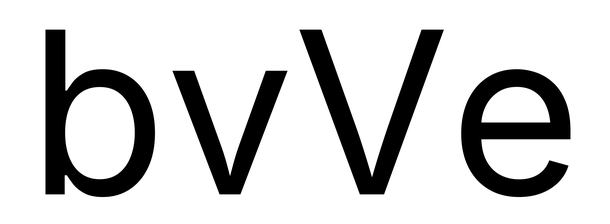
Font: Inter_Regular